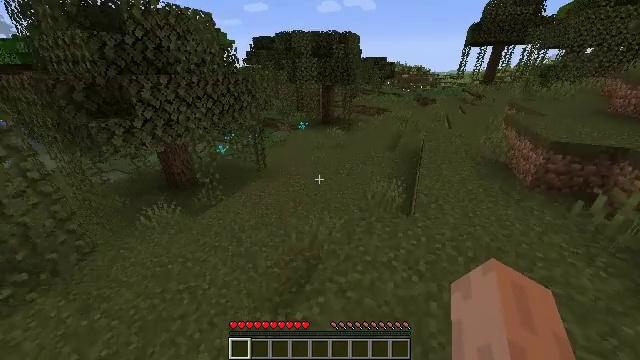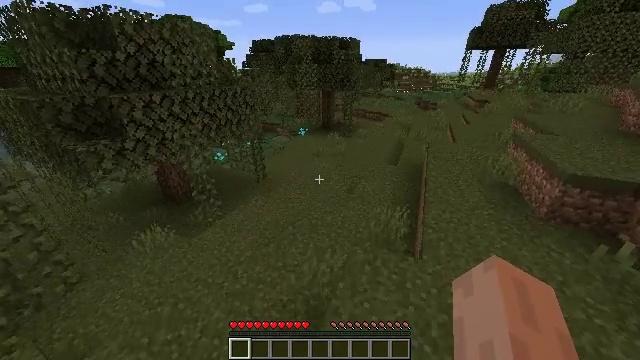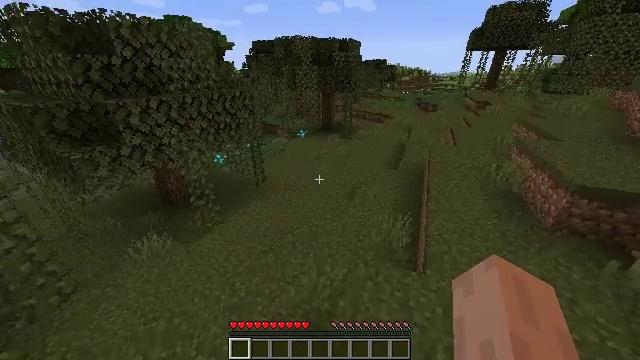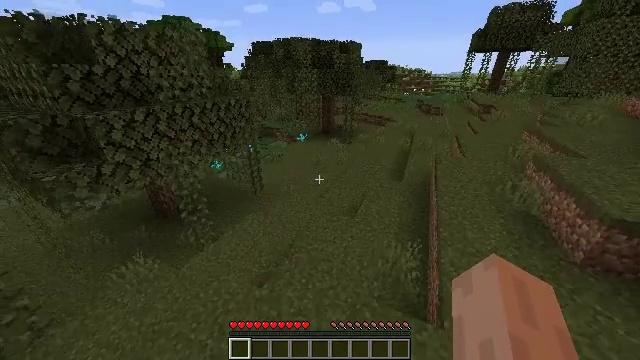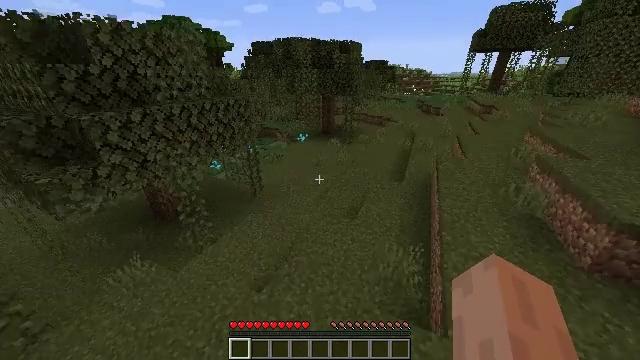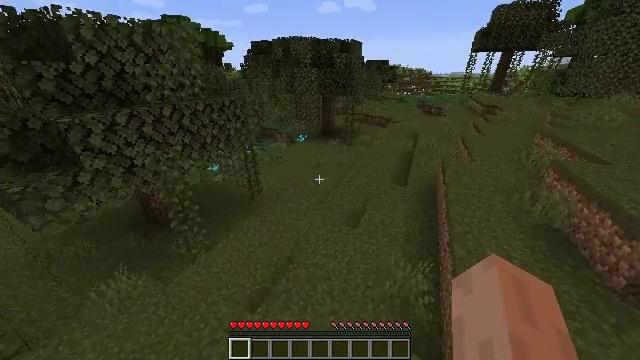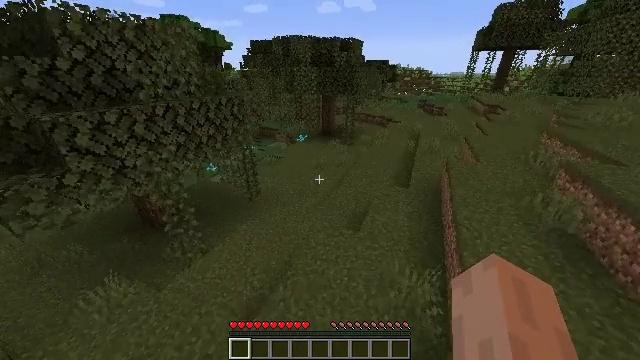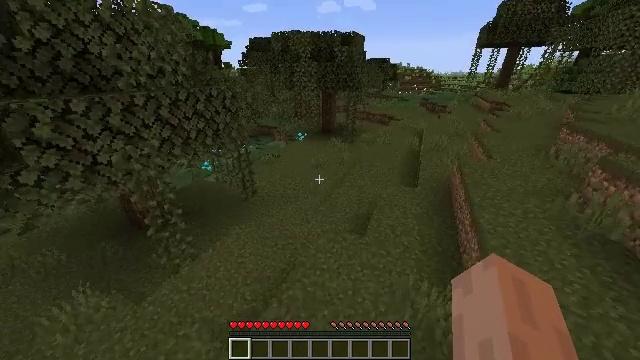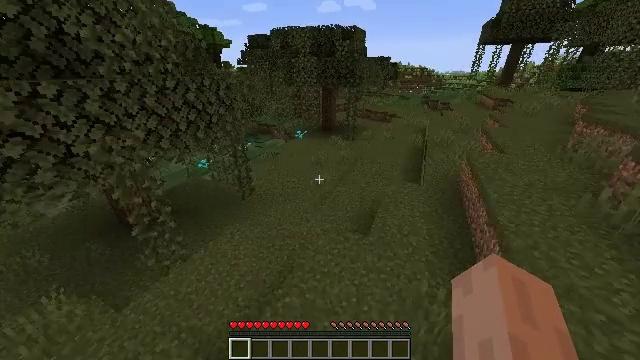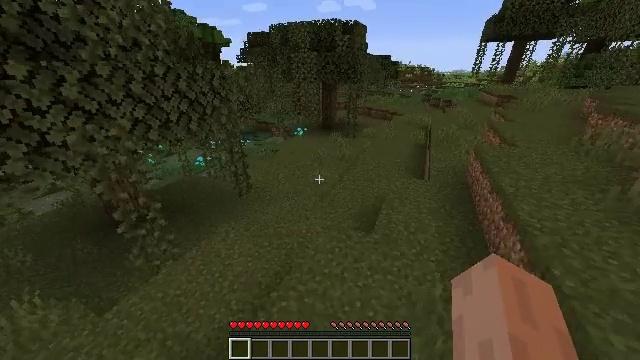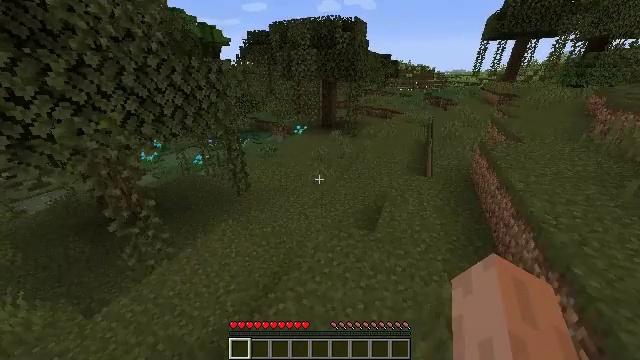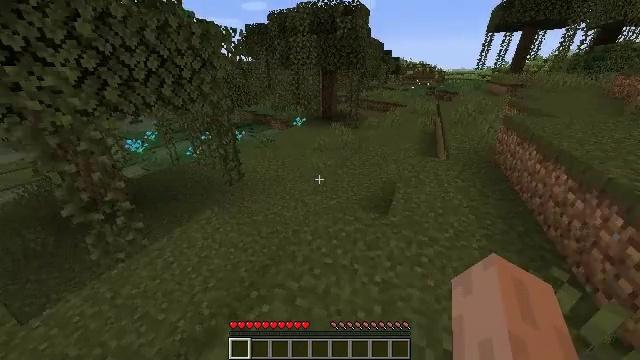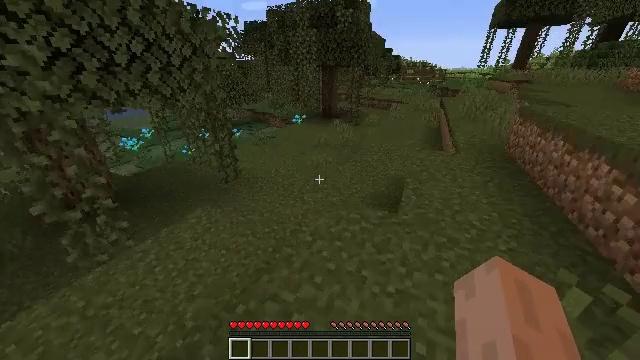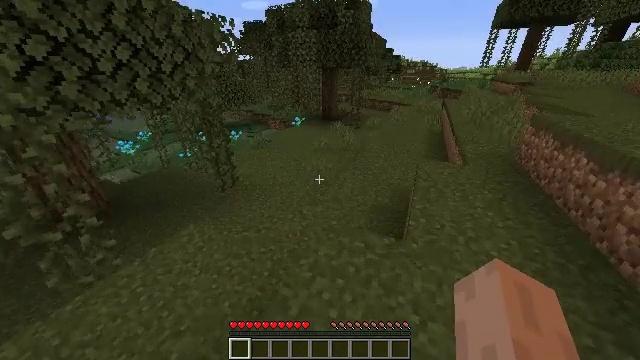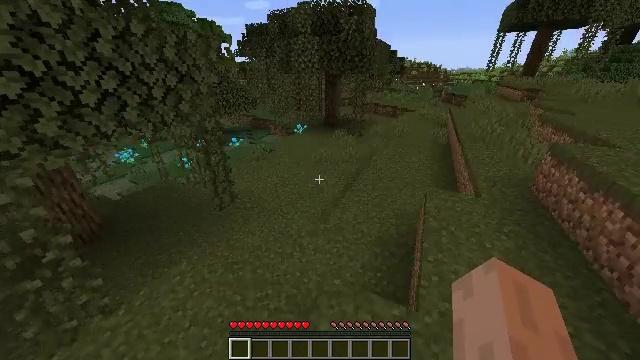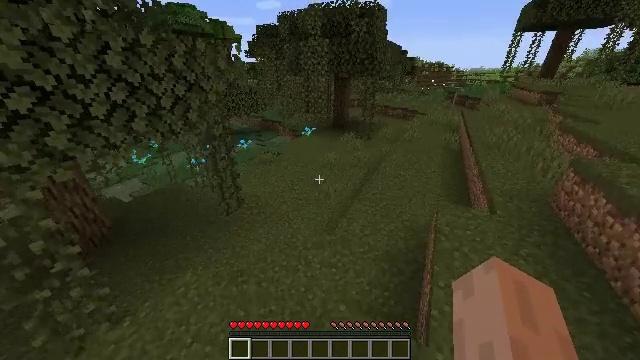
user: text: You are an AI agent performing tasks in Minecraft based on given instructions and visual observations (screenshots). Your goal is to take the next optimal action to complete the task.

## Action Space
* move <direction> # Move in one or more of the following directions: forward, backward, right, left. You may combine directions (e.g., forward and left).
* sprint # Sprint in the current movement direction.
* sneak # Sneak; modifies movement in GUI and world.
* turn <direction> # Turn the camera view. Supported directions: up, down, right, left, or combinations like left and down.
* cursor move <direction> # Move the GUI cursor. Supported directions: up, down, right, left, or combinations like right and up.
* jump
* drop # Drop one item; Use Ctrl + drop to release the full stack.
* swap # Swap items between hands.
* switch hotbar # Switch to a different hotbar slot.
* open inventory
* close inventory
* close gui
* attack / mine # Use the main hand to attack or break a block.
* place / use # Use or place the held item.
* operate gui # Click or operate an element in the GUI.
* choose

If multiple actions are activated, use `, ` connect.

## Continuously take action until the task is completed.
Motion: motion action
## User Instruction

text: Pick up a blue orchid.
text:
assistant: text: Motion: move forward, sprint, jump
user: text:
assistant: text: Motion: move forward, sprint, jump
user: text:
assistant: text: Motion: move forward, sprint, jump
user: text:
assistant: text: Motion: move forward, sprint, jump
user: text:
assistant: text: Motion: move forward, sprint, jump
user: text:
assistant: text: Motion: move forward, sprint, jump
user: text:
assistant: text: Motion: move forward, sprint, jump
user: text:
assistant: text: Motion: move forward, sprint, jump
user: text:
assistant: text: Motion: move forward, sprint, jump
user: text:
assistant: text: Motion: move forward, sprint, jump
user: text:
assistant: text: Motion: move forward, sprint, jump
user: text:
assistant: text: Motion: move forward, sprint, jump
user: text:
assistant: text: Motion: move forward, sprint, jump
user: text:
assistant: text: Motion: move forward, sprint, jump
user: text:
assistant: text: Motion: move forward, sprint, turn left, jump
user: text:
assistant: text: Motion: move forward, sprint, turn left, jump
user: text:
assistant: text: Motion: move forward, sprint, turn left, jump
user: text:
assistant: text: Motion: move forward, sprint, turn left, jump
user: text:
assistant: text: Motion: move forward, sprint, jump
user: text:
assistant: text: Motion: move forward, sprint, jump
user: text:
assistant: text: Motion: move forward, sprint, jump
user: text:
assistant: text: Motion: move forward, sprint, jump
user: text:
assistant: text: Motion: move forward, sprint, jump
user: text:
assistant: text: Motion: move forward, sprint, jump
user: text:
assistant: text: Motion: move forward, sprint, turn left, jump
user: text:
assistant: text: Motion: move forward, sprint, turn left, jump
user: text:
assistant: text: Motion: move forward, sprint, turn left, jump
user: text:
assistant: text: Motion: move forward, sprint, turn left, jump
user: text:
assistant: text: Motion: move forward, sprint, turn left, jump
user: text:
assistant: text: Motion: move forward, sprint, turn left, jump